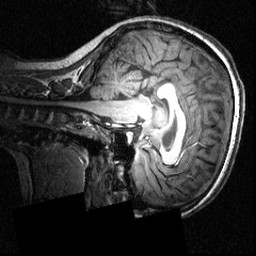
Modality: T1w
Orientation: sagittal
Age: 23
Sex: female
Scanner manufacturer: siemens
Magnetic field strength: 3.951 T
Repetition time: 1.5 s
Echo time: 0.00335 s